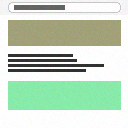
Screen state: on